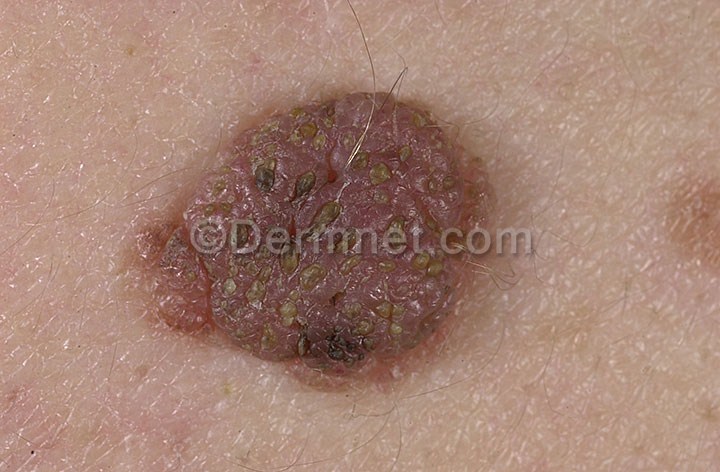
Disease: Seborrheic Keratoses and other Benign Tumors